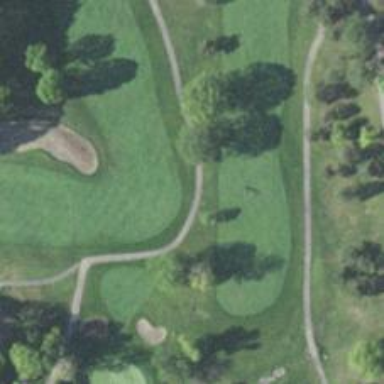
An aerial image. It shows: Service road designated as golf cart path.